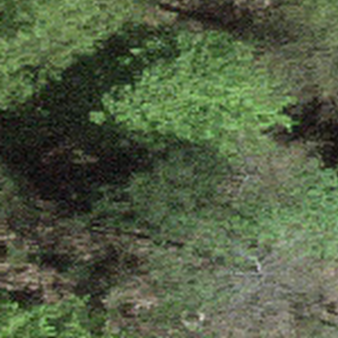
Label: other